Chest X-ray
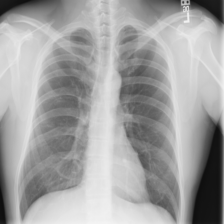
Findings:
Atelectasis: negative
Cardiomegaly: negative
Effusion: negative
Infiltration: negative
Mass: negative
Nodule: negative
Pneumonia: negative
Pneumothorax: negative
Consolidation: negative
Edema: negative
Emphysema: negative
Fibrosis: negative
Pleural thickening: negative
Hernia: negative